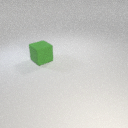
large green rubber cube